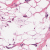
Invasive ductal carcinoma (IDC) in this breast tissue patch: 1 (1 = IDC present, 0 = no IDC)